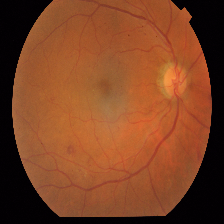
Diabetic retinopathy grade: Proliferative DR